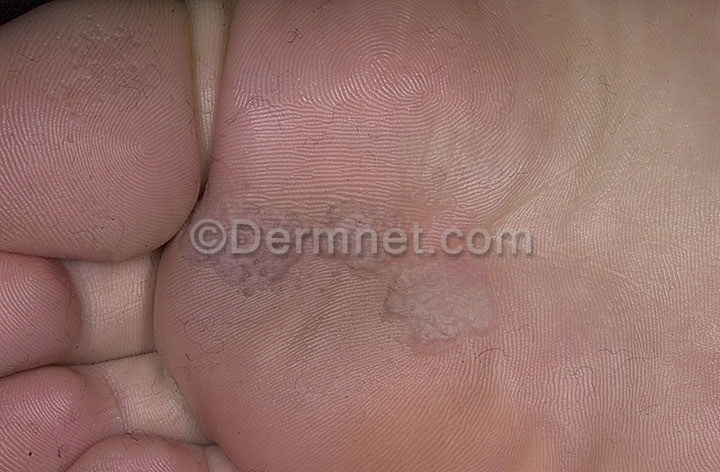
Disease: Cellulitis Impetigo and other Bacterial Infections